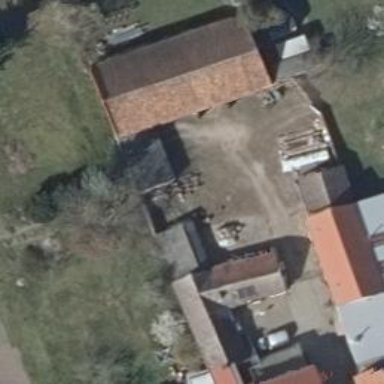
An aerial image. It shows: Shed building with gabled roof.